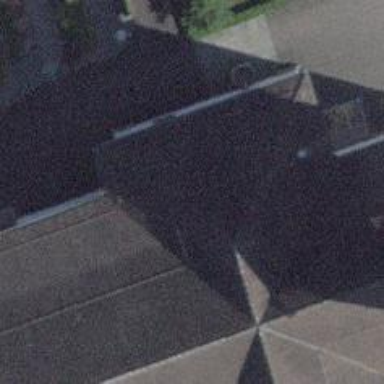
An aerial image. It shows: View of roof with edges.